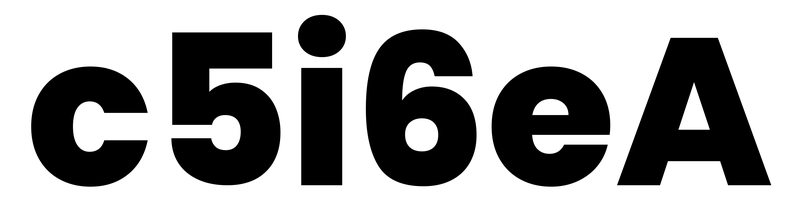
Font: Poppins-ExtraBold